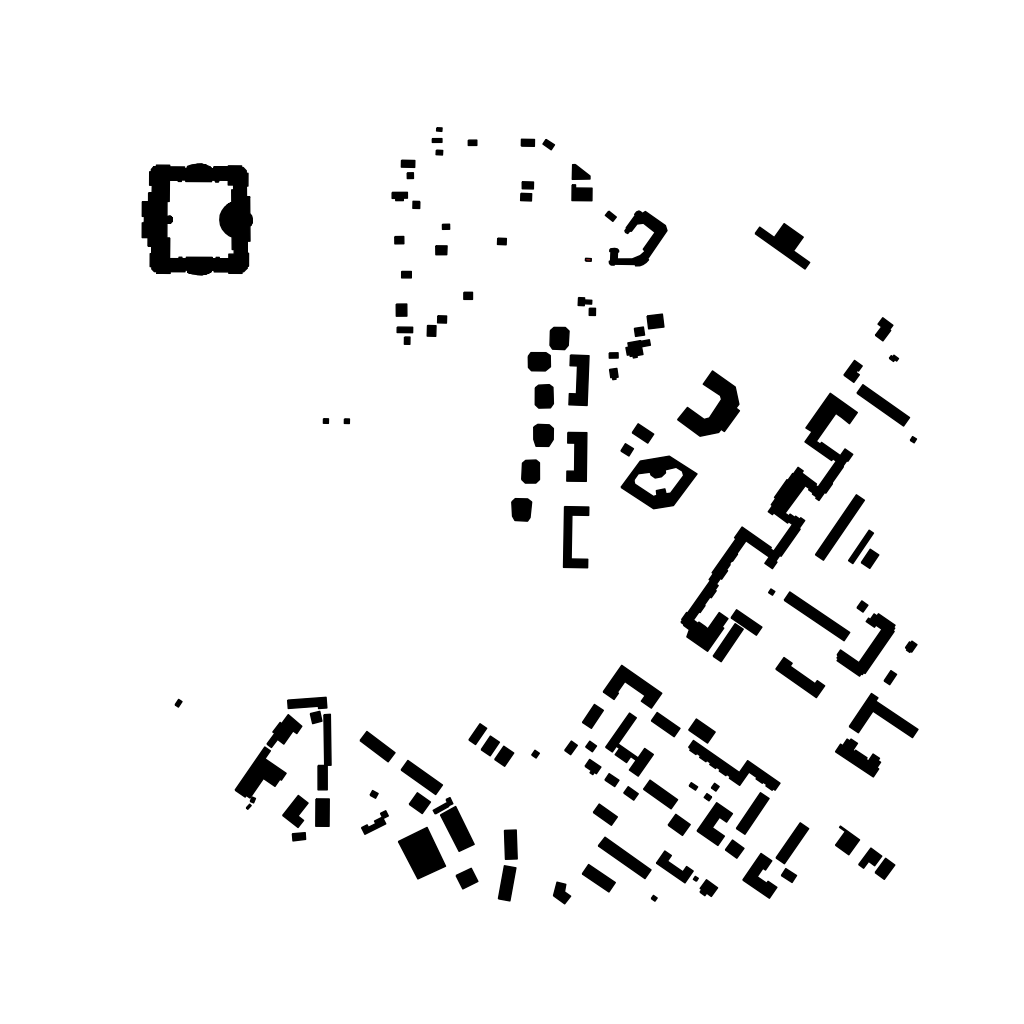
Tags: overhead vector_map, agriculture, recreation, residential, special, historical, modern, soviet, high_rise, individual_rise, low_rise, medium_rise, density_1, Building, Facility, 1.0 km²